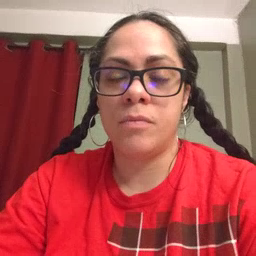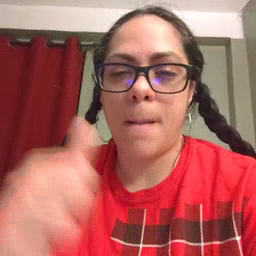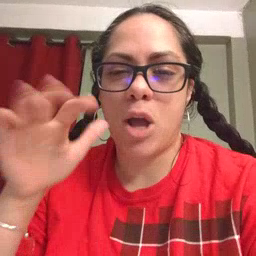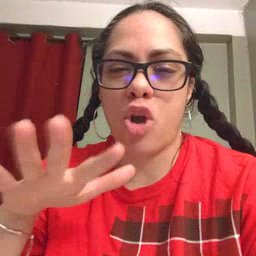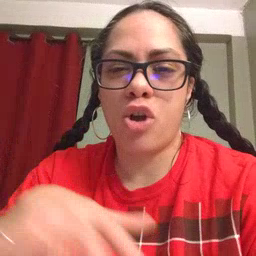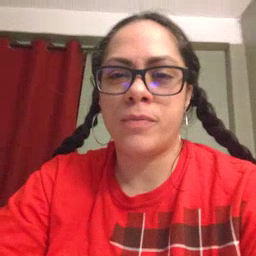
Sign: backyard